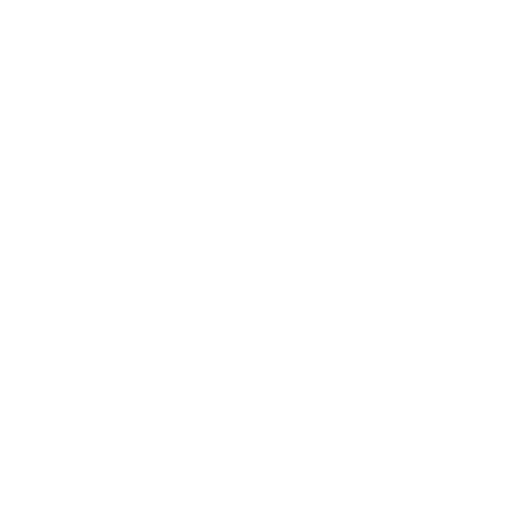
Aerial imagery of bar in Virginia named Thimble Shoal containing only open water